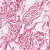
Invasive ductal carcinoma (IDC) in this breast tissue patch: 0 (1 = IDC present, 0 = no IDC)